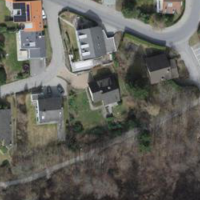
EUNIS habitat code: 55
Species observed at this site:
Ilex aquifolium